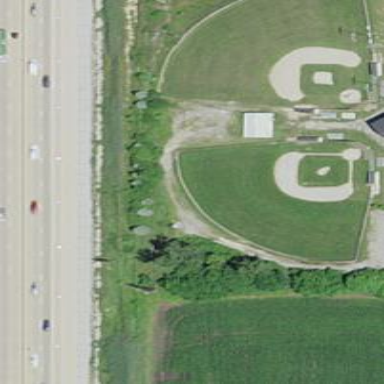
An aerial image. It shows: Baseball pitch for leisure and sports activities.